Question: Logcat output <URL>
My application is stopping in the debugger, and then crashing on this line, but it is strange because it has no error information just a green arrow like so...
Any insight on what this arrow means in general would be appreciated...

Here is LayoutStudentList
'''
<?xml version="1.0" encoding="utf-8"?>
<RelativeLayout xmlns:android="http://schemas.android.com/apk/res/android"
android:layout_width="fill_parent" android:layout_height="fill_parent"
>
<TextView
android:id="@+id/studentHeader"
android:layout_width="fill_parent"
android:layout_height="wrap_content"
android:padding="10dp"
android:textSize="16sp"
android:text="@string/StudentListHeader"
android:layout_alignParentTop="true"
/>
<EditText
android:id="@+id/studentSearch"
android:layout_width="fill_parent"
android:layout_below="@id/studentHeader"
android:padding="10dp"
android:textSize="12sp"
android:editable="true"
android:hint="@string/StudentFilterPlaceholder"
/>
<ListView
android:id="@+id/studentListView"
android:layout_width="fill_parent"
android:layout_height="wrap_content"
android:layout_below="@id/studentSearch"
android:padding="10dp"
/>
</RelativeLayout>
'''
The problem is almost definitely in my XML somewhere, as when I replace the layout contents with a single textview and set the text it works fine.
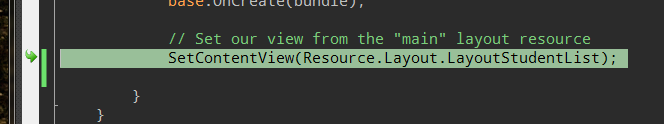
Answer: The problem is that the studentSearch EditText element in your layout file didn't specify a 'layout_height' attribute. Once you add that in the problem should go away (I verified this locally as well). The error message and accompanying stacktrace would also be visible via the <URL>:
'''
I/dalvikvm( 2083): Ljava/lang/RuntimeException;: Binary XML file line #14: You must supply a layout_height attribute.
'''